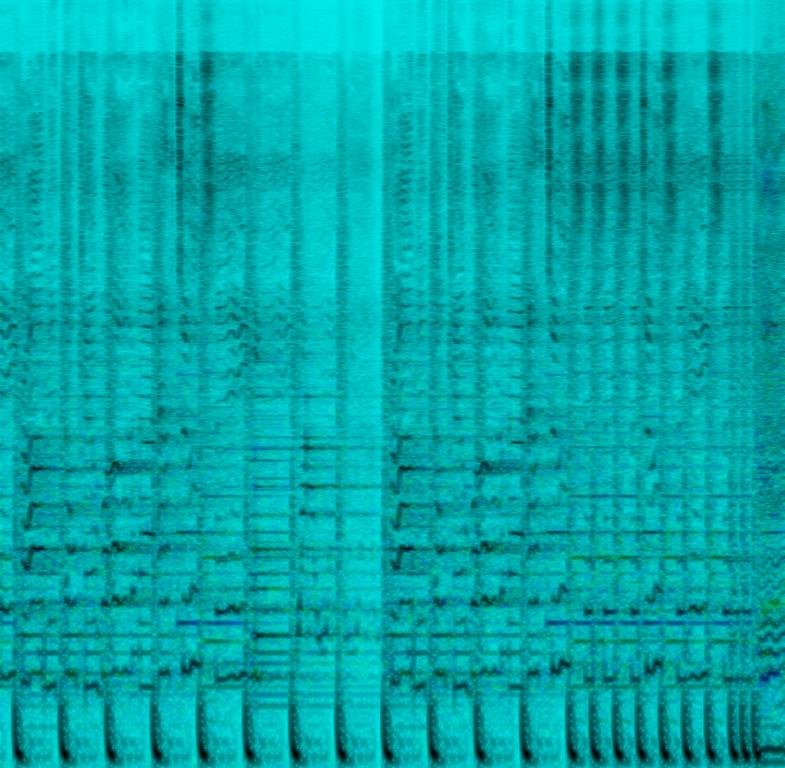
The electronic music features a section that repeats roughly every two seconds. It consists of a beat that's made of a kick drum and claps. A buzzing synth sets the pulsation of the music by playing once every two beats. The whole music sounds like a loop being played over and over. Towards the end of the excerpt a crescendo-like buzzing sound can be heard, increasing the tension.